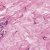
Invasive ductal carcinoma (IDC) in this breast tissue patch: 0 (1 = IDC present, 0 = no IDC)